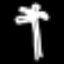
Label: palm tree